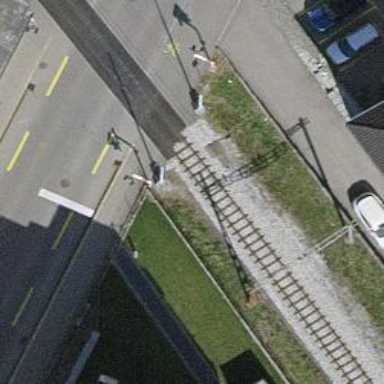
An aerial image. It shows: Narrow-gauge railway track with electrified contact line. The railway has one track.